Interaction volume radius: 10 \u00c5
Interaction volume height: 25 \u00c5
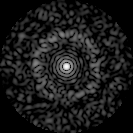
Disorder parameter: 0.8088